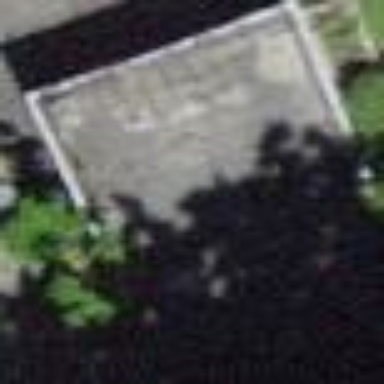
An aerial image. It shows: Garage building.